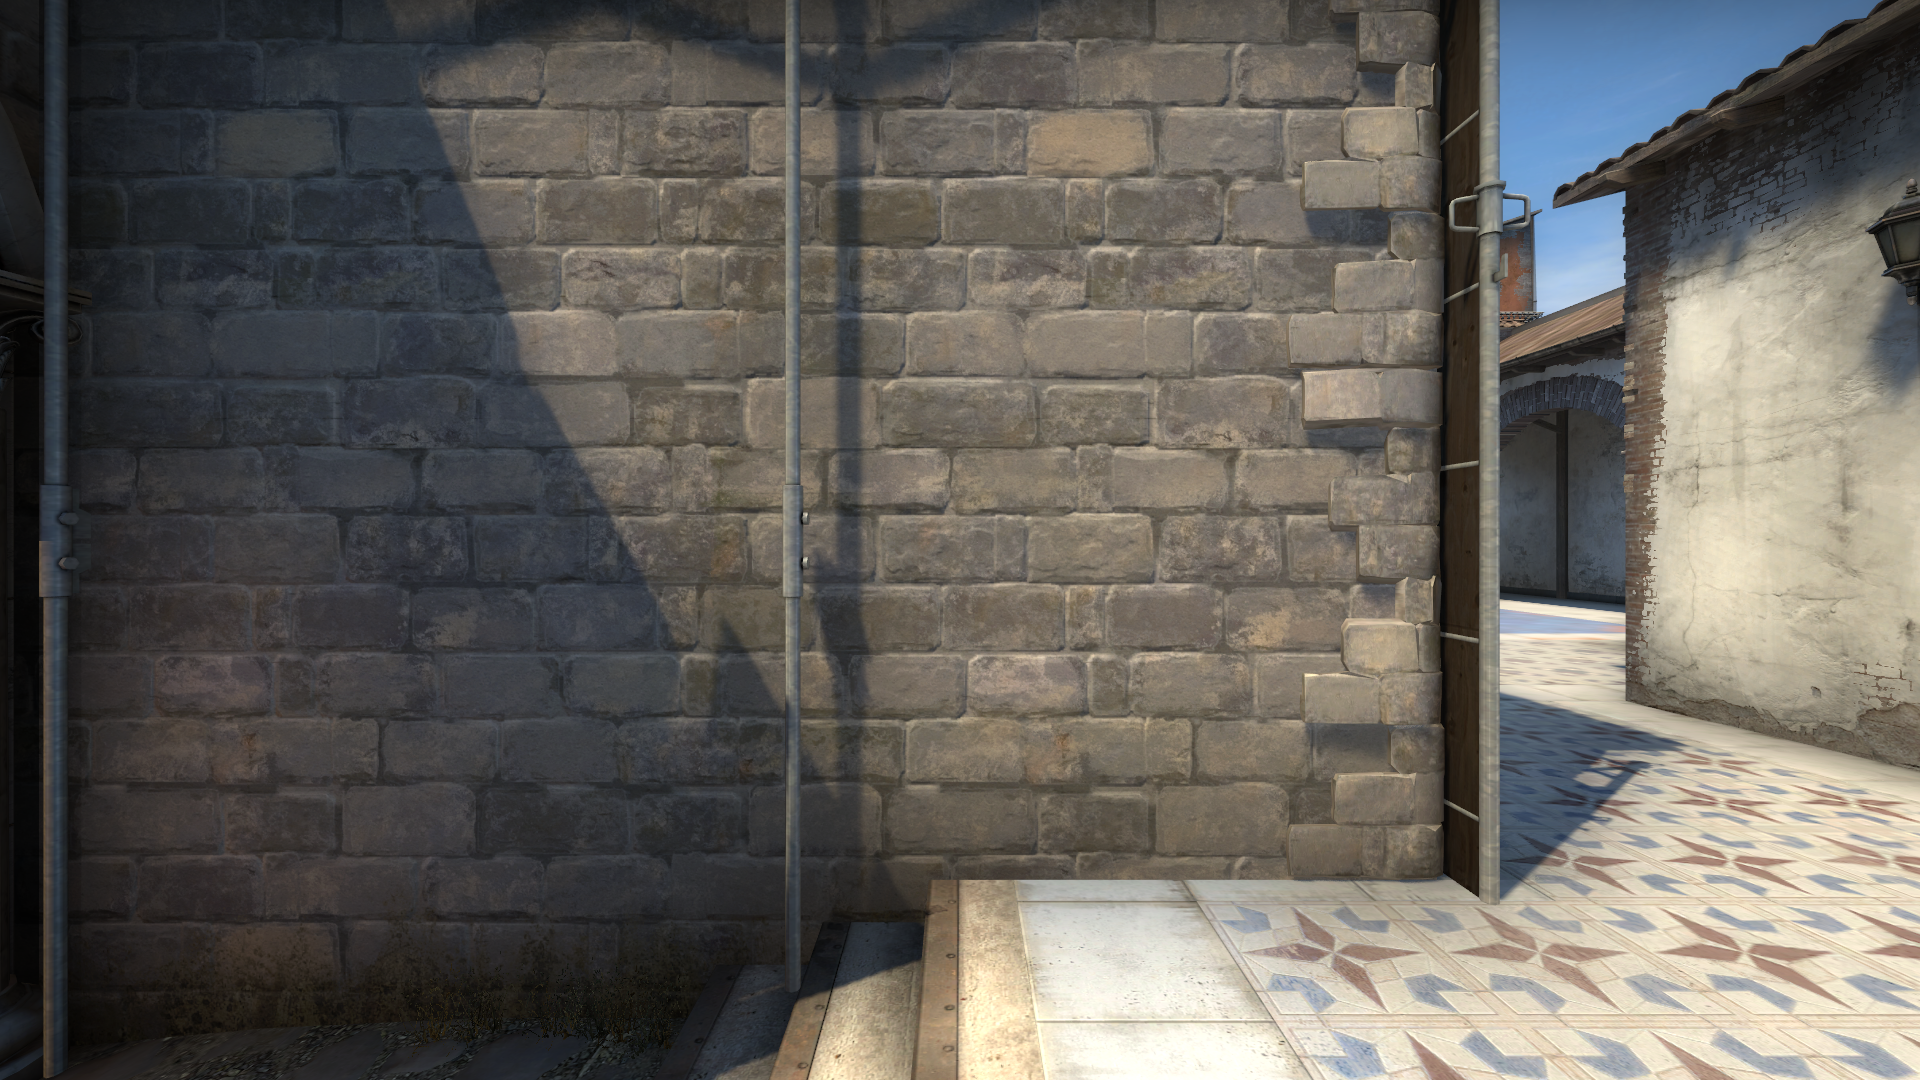
Map: de_inferno